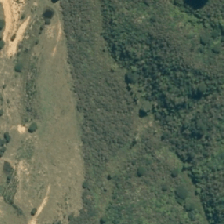
Land cover: grose_broom